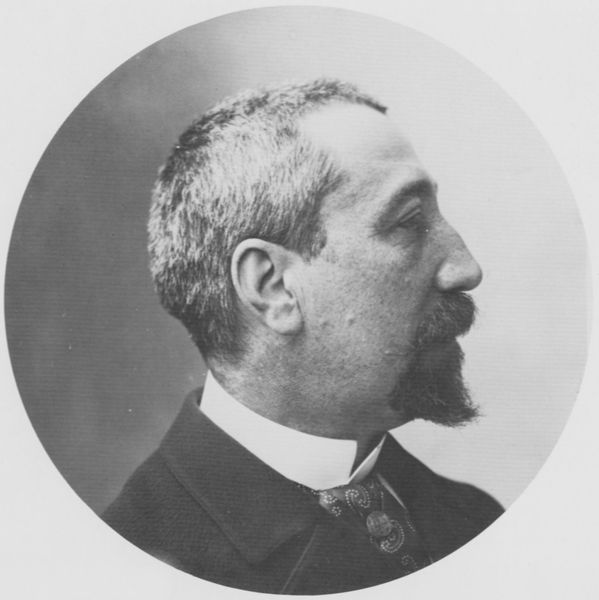
Titel: Anatole France (Anatole Francois Thibault) (1844-1924), Schriftsteller
Künstler: Atelier Nadar
Institution: unbekannt
Schlagwörter: haut, kopf, mann, weiß, frisur, grau, haar, hell, hintergrund, jahrhundertwende, licht, mund, nase, ohr, profil, schwarz, stirn, blick, tuch, muster, anzug, bart, hemd, jacke, schnurrbart, gesicht, kragen, mensch, rahmen, vollbart, herr, portrait, porträt, auge, haare, mantel, kinn, kreis, oval, rund, schnurbart, krawatte, dichter, seitenansicht, nadel, augenbraue, hemdkragen, jackett, kinnbart, revers, jacket, ohrläppchen, foto, fotografie, photographie, links, schwarz-weiss, hakennase, politiker, spitzbart, geheimratsecken, ohrmuschel, photo, edelmann, kreisförmig, fotographie, kurzhaar, nasenflügel, russisch, photografie, rondo, passepartout, pickel, hackennase, nasenrücken, geheimratsecke, jackenaufschlag, jackenkragen, jackettkragen, krawattennadel, mantelaufschlag, mantelkragen, rundfoto, vaddermörder, vattermöder